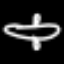
Label: airplane